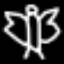
Label: angel